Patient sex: M
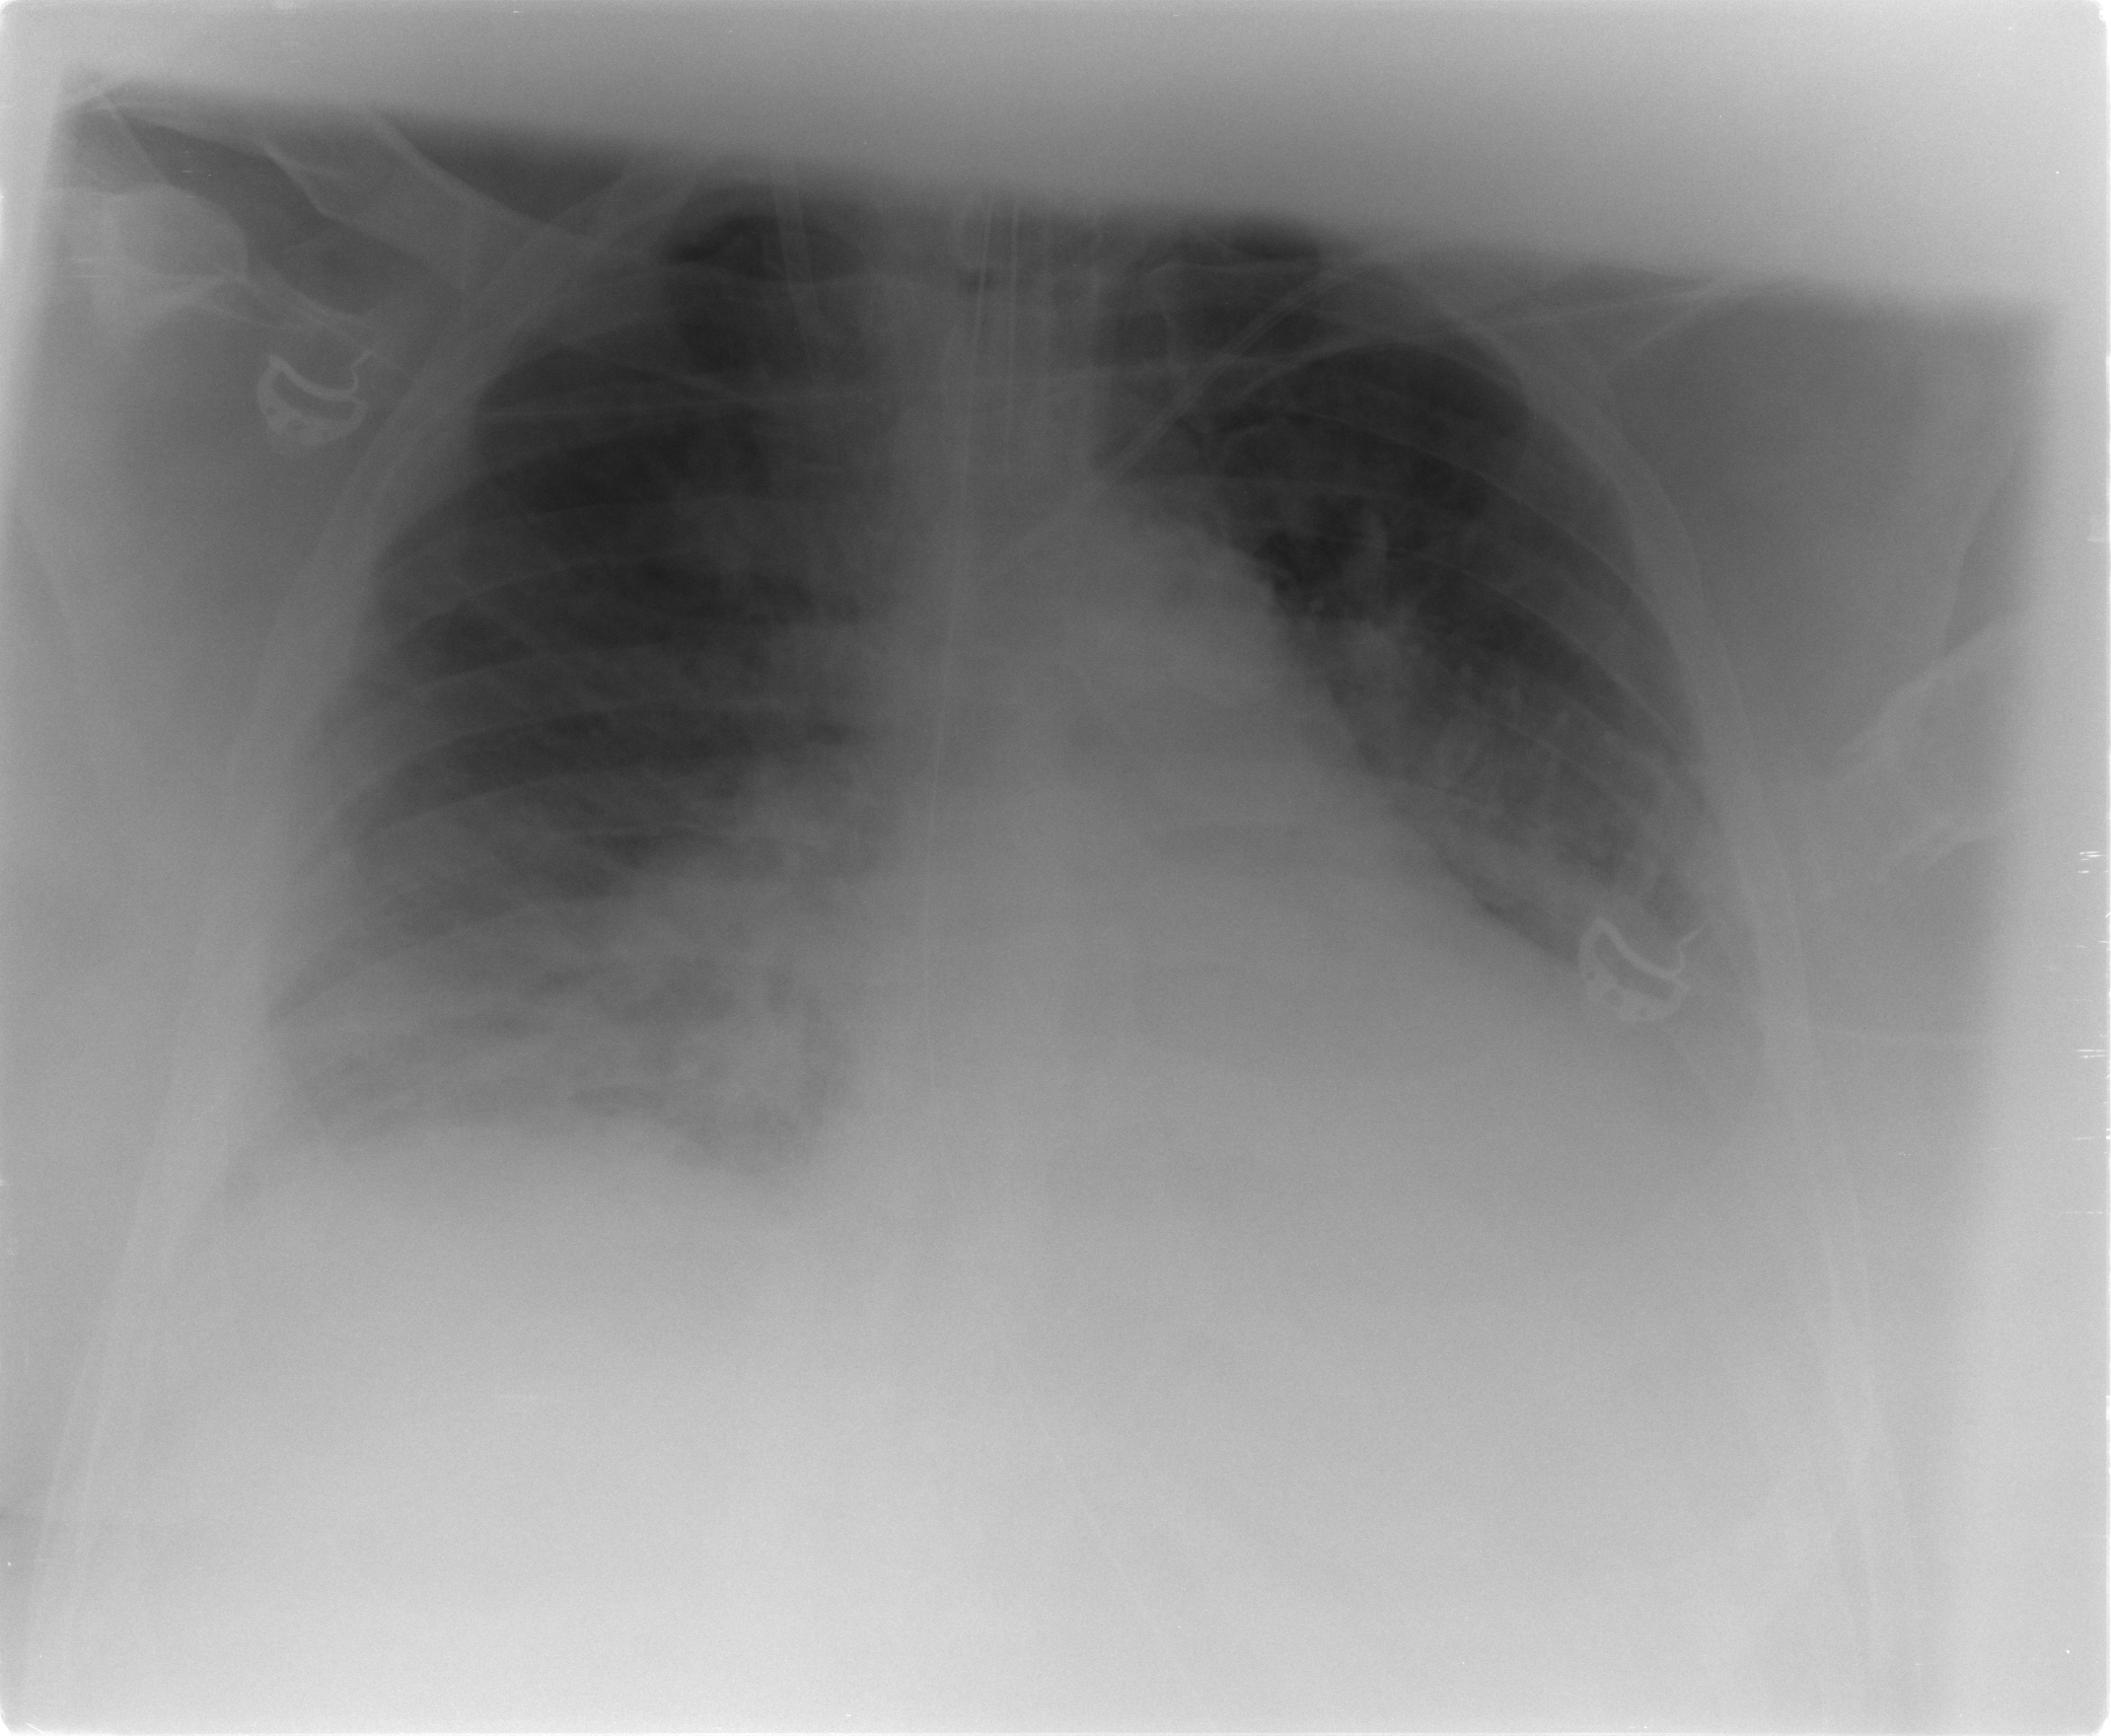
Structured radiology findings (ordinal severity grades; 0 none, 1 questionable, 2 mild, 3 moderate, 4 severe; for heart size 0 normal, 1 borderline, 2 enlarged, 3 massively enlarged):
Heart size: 2
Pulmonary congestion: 2
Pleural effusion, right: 2
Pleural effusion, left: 1
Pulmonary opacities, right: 2
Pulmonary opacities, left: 2
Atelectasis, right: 1
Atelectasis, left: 2